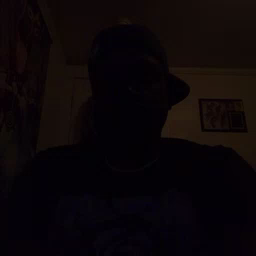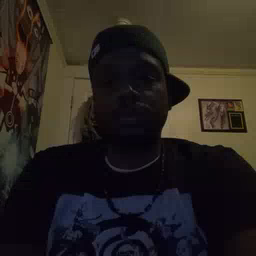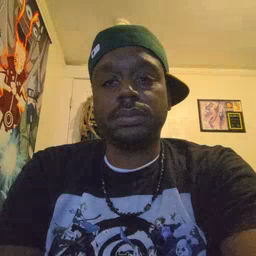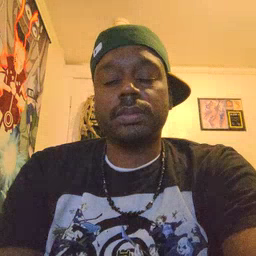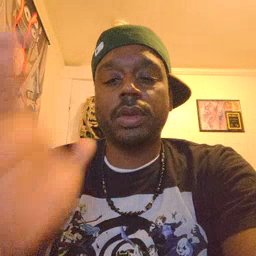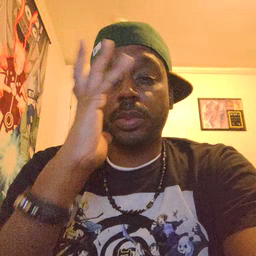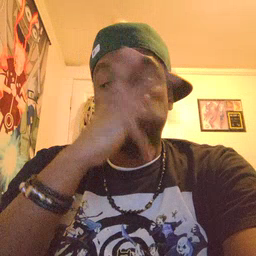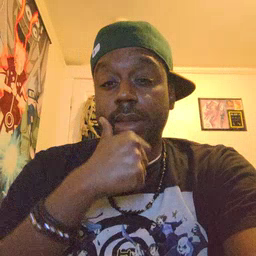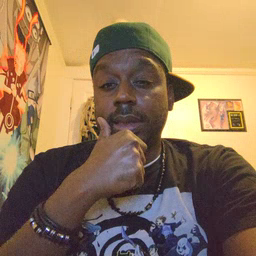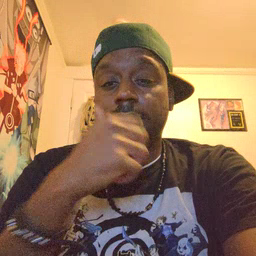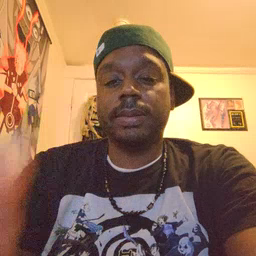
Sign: pretty